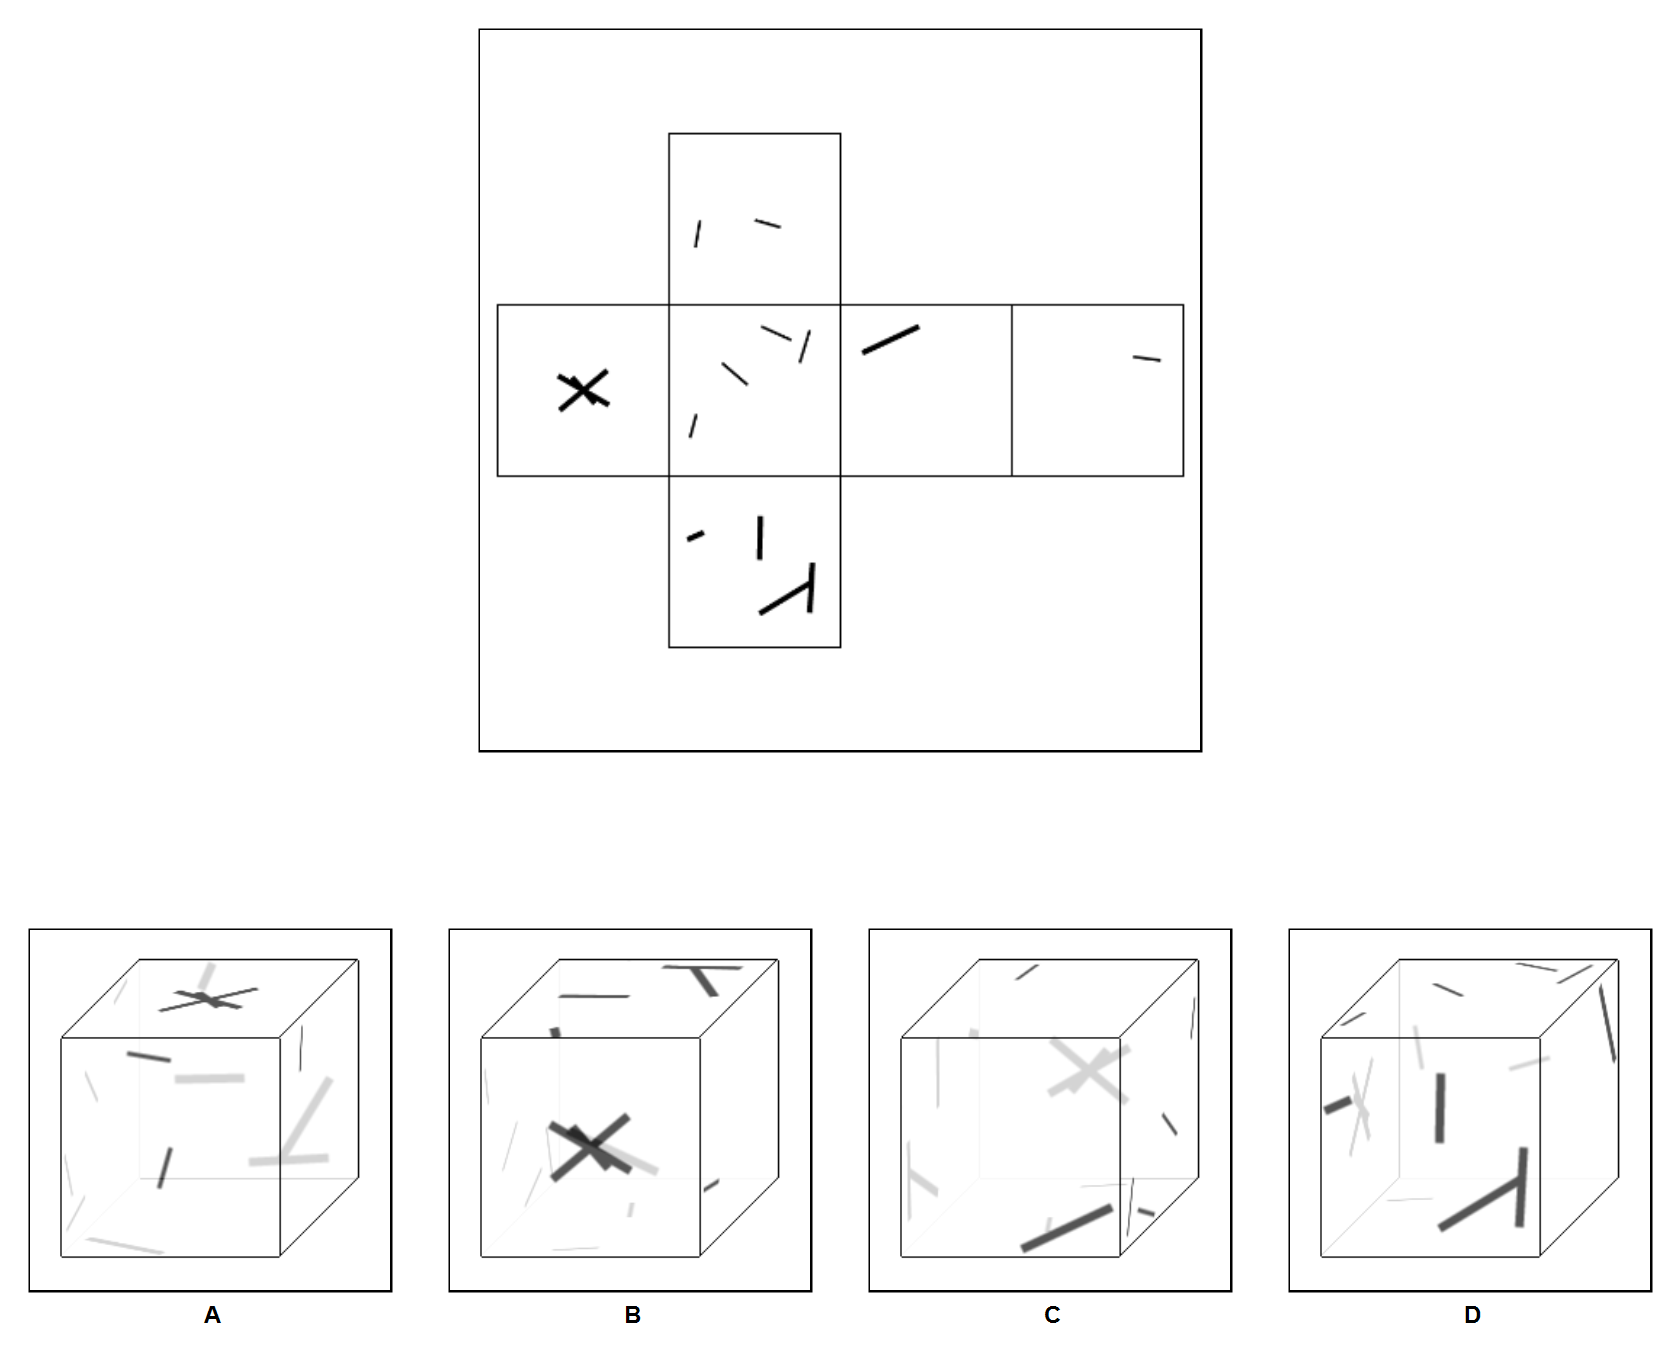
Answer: C